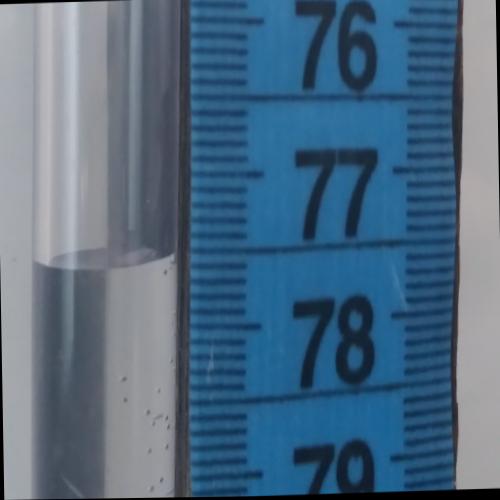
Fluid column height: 77.5 cm